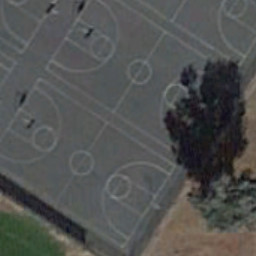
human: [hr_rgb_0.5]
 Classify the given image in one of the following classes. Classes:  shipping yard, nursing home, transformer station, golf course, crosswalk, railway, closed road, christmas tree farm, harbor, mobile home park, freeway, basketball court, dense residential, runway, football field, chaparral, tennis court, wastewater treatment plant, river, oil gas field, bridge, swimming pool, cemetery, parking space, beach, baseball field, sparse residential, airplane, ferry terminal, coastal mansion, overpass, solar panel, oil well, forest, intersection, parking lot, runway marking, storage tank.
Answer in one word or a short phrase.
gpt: basketball court